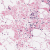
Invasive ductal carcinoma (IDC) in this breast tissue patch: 1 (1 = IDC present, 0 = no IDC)